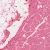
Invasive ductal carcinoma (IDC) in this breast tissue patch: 0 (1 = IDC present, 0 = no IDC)